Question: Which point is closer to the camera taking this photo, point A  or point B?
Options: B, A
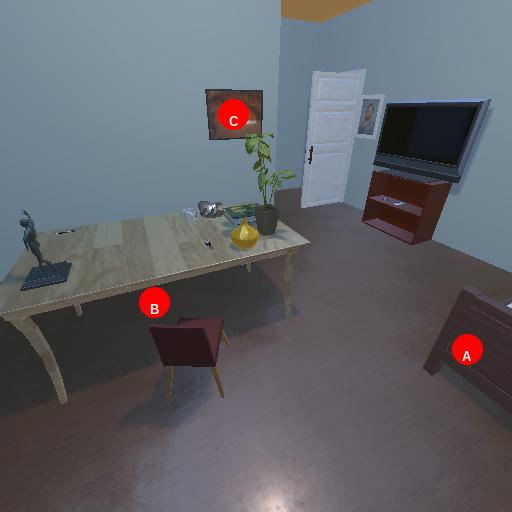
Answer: B